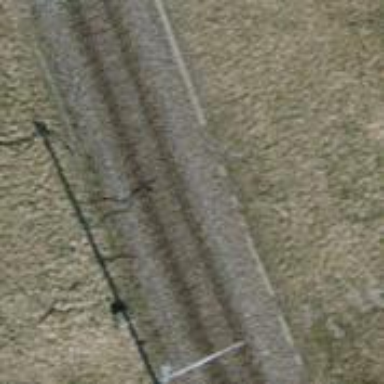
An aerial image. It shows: Single-track electrified railway with contact line.